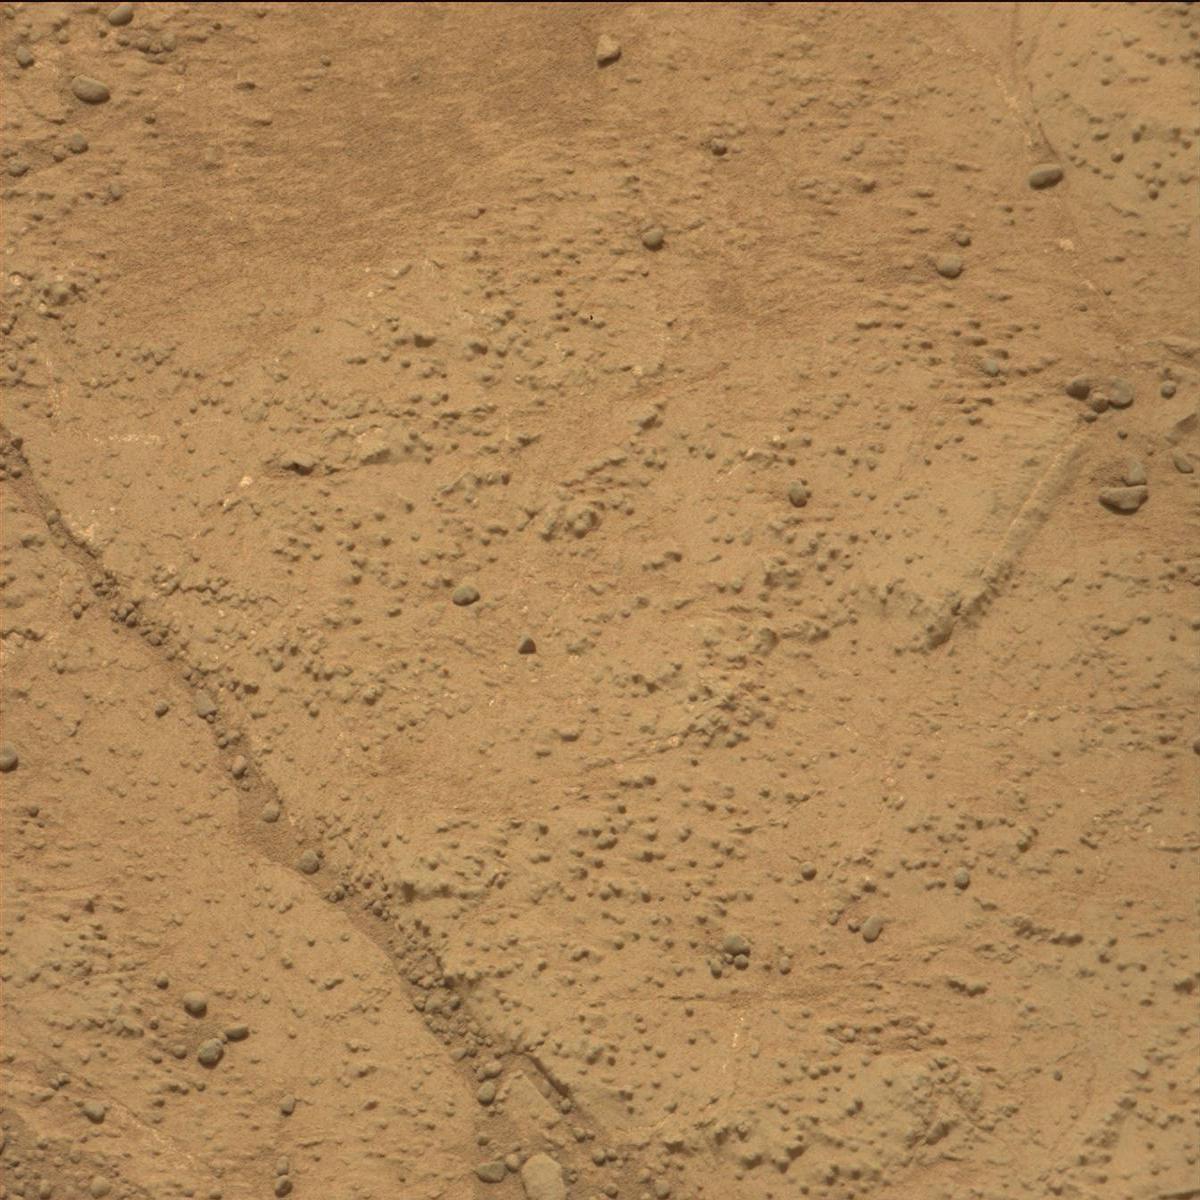
Terrain classes present: Bedrock, Rock, Sand / Soil